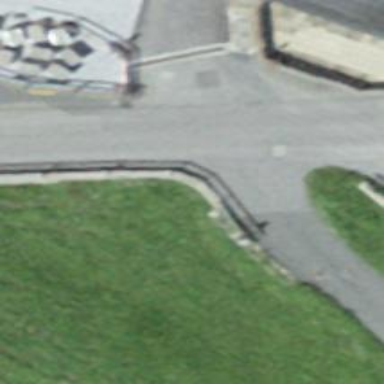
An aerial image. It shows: Retaining wall.